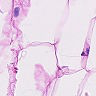
Metastatic tissue present: no